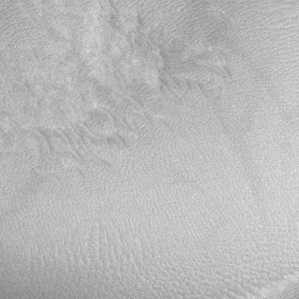
Label: frost